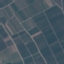
Land use / land cover: PermanentCrop